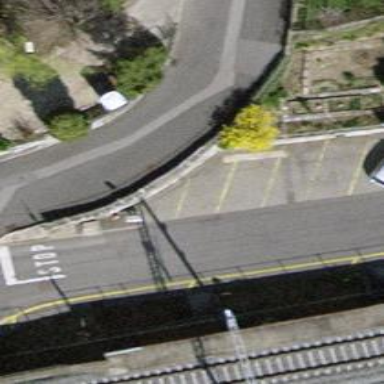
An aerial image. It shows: Retaining wall.